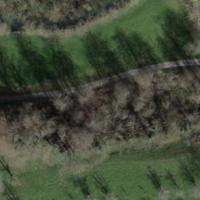
EUNIS habitat code: 41
Species observed at this site:
Prunus padus